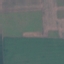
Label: AnnualCrop